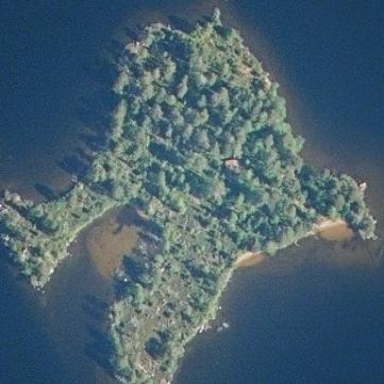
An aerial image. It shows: Image showing island.